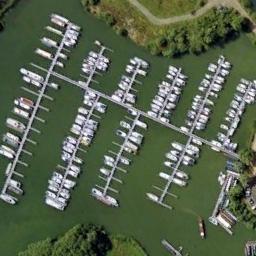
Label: harbor